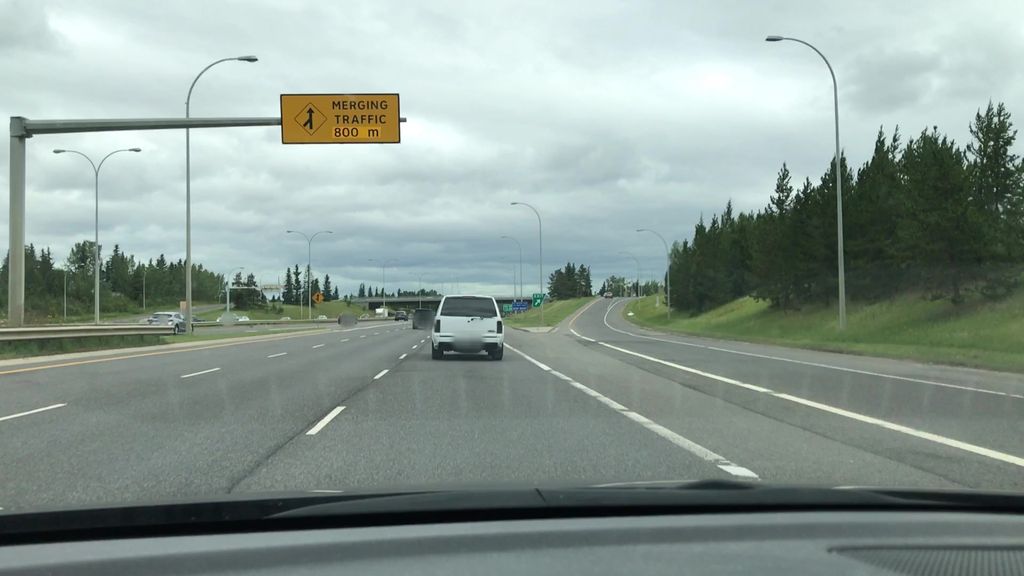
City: edmonton